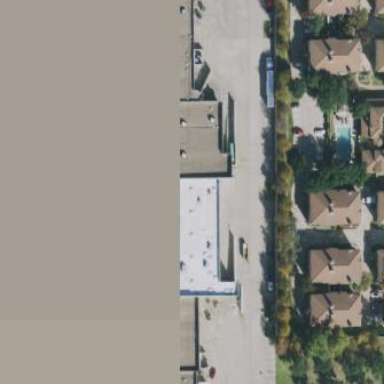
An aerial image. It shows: Commercial building.